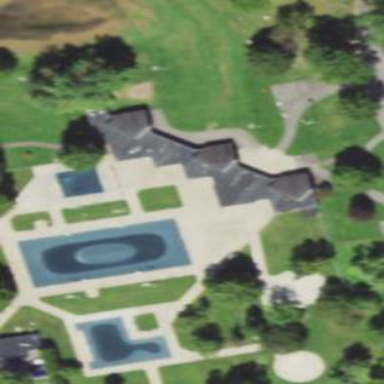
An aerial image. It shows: Swimming sports centre in building.